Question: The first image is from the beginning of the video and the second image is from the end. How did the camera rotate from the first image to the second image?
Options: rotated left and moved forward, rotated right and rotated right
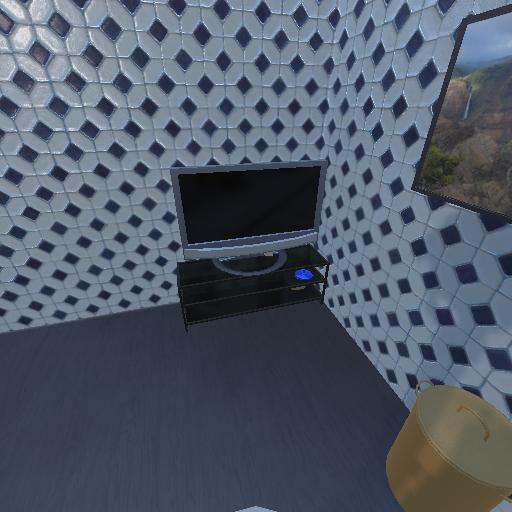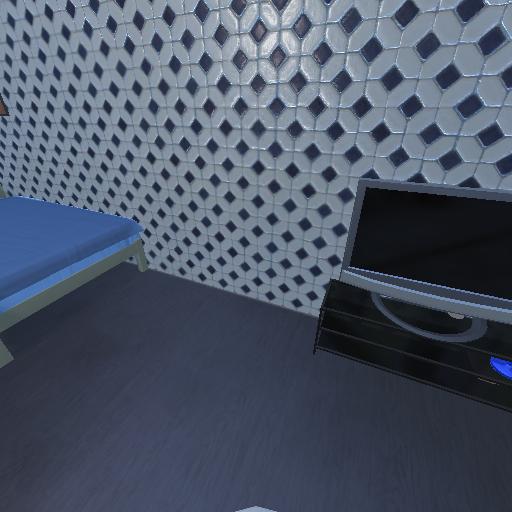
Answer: rotated left and moved forward